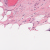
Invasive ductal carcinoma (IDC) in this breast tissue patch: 0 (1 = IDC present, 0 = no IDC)